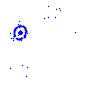
Particle: pion